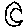
Label: moon